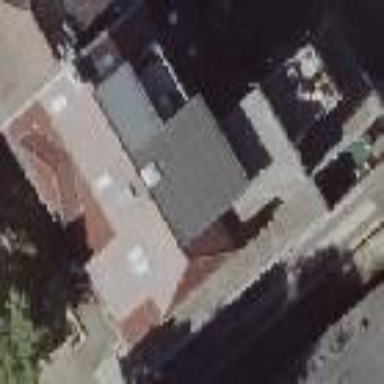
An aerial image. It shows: Gabled-roof building with brown roof tiles. The building is colored in bisque shade and consists of apartments.